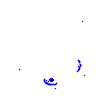
Particle: pion